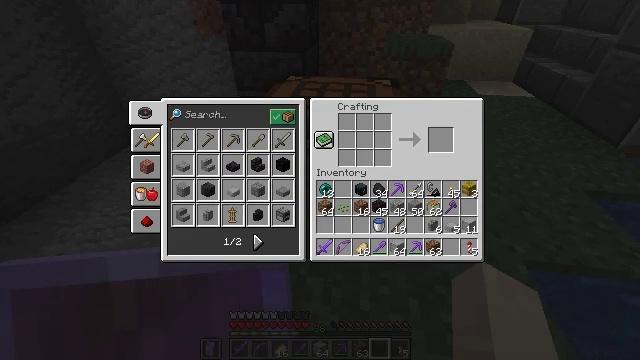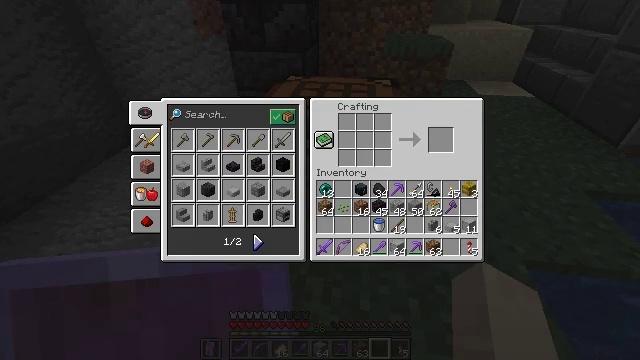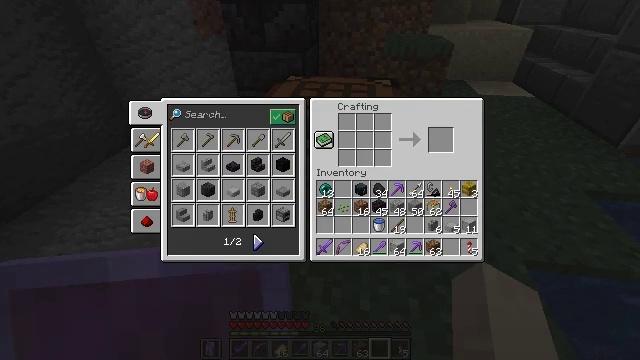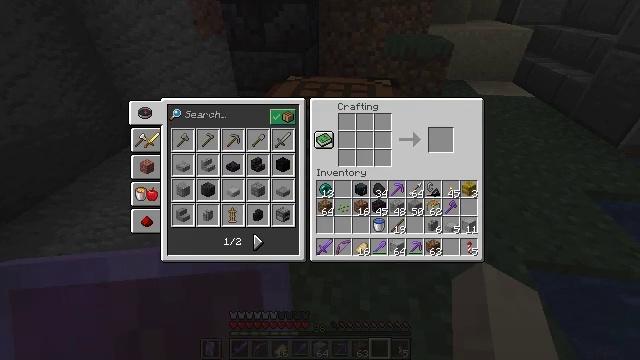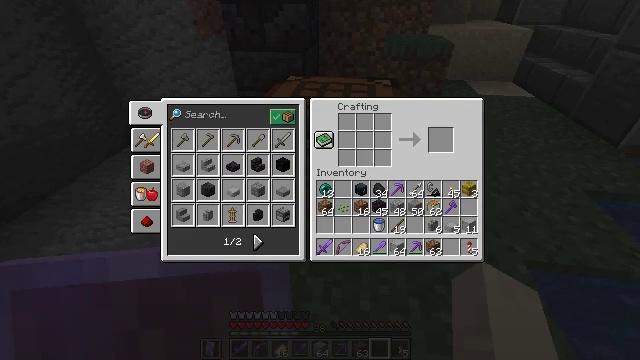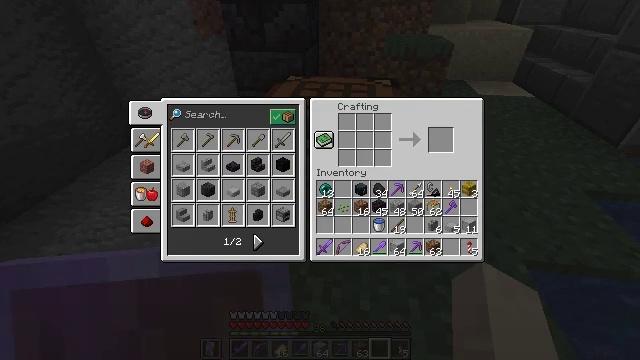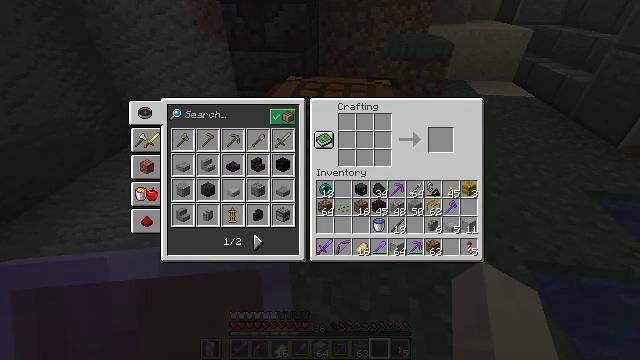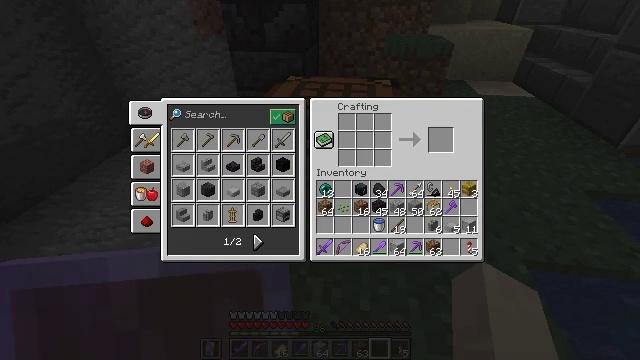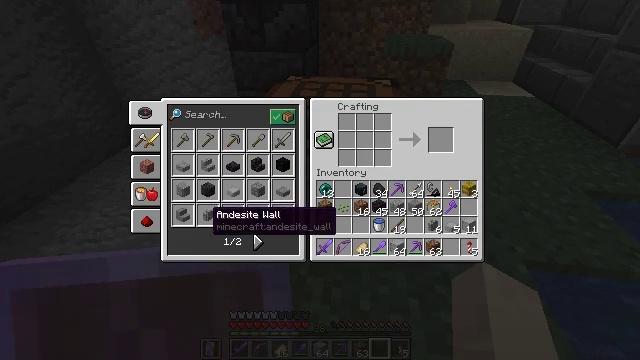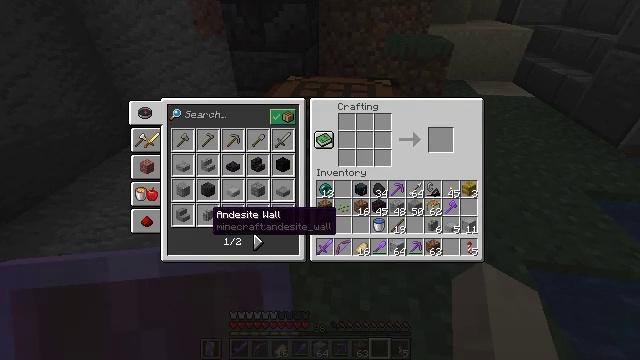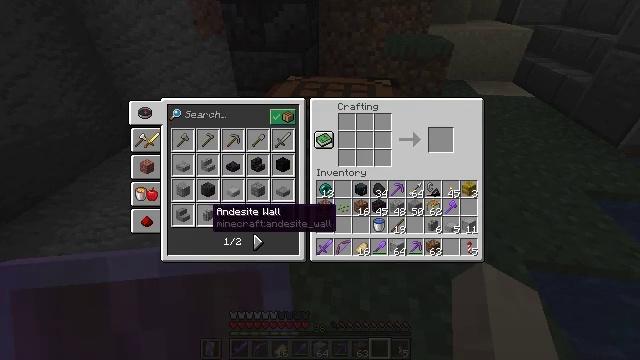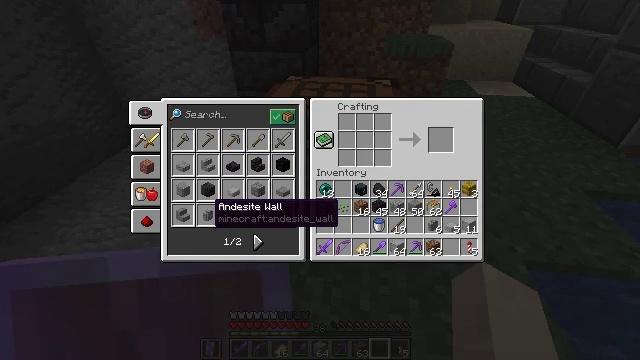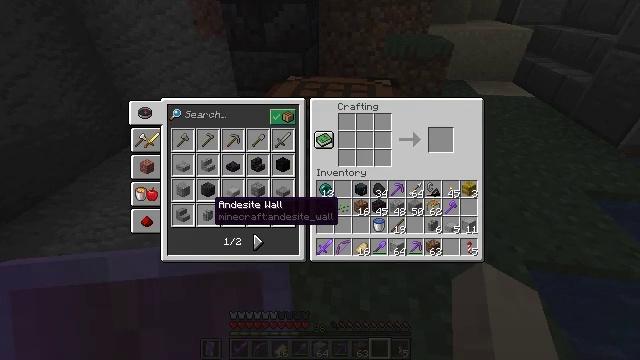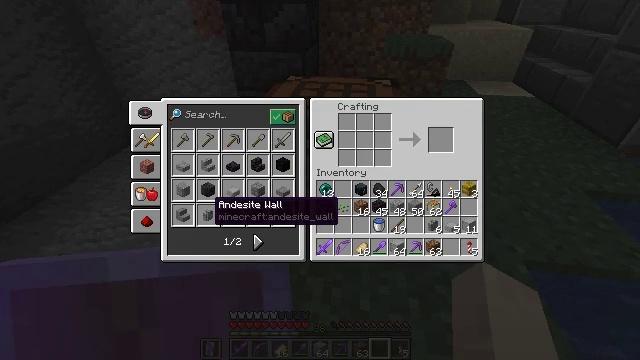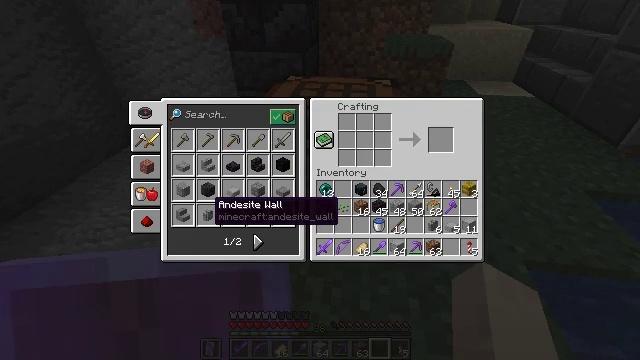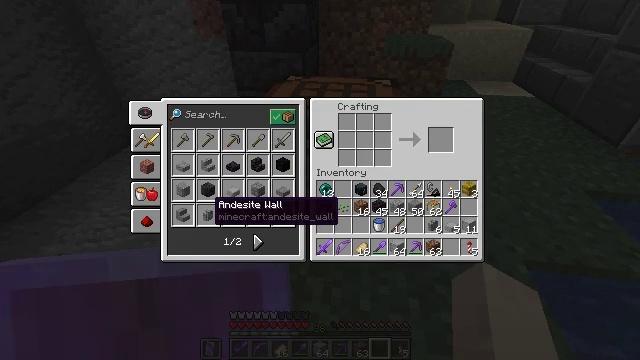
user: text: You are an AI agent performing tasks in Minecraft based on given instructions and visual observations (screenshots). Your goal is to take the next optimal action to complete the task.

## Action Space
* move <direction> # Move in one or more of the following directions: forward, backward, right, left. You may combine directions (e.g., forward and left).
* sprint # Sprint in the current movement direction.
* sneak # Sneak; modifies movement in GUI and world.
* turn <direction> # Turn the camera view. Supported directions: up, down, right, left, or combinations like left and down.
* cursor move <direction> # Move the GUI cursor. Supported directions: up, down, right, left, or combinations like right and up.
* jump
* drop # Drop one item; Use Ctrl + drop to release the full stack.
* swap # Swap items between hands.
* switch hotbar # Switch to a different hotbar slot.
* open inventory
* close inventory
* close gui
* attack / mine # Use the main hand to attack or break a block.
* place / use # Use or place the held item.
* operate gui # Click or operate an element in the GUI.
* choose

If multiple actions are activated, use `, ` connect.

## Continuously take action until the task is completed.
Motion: motion action
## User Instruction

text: craft item andesite wall
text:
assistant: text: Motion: no_op
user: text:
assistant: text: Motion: no_op
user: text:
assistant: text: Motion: no_op
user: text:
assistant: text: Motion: no_op
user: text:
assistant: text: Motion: turn left
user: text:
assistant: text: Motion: turn left
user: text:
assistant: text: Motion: no_op
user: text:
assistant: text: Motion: turn left and up
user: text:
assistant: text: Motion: no_op
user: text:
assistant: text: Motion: no_op
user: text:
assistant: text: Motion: no_op
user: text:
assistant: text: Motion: no_op
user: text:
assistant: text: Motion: no_op
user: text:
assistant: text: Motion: attack / mine
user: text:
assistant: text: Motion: attack / mine
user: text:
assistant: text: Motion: attack / mine
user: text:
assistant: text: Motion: no_op
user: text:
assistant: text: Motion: no_op
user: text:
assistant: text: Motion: no_op
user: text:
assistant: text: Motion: no_op
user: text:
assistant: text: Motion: no_op
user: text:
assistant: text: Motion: no_op
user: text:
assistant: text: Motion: no_op
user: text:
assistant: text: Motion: no_op
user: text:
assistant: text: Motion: no_op
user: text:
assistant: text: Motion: no_op
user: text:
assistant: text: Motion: no_op
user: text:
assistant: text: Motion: no_op
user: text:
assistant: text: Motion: no_op
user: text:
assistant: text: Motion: no_op